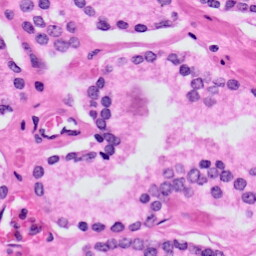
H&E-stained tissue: Prostate